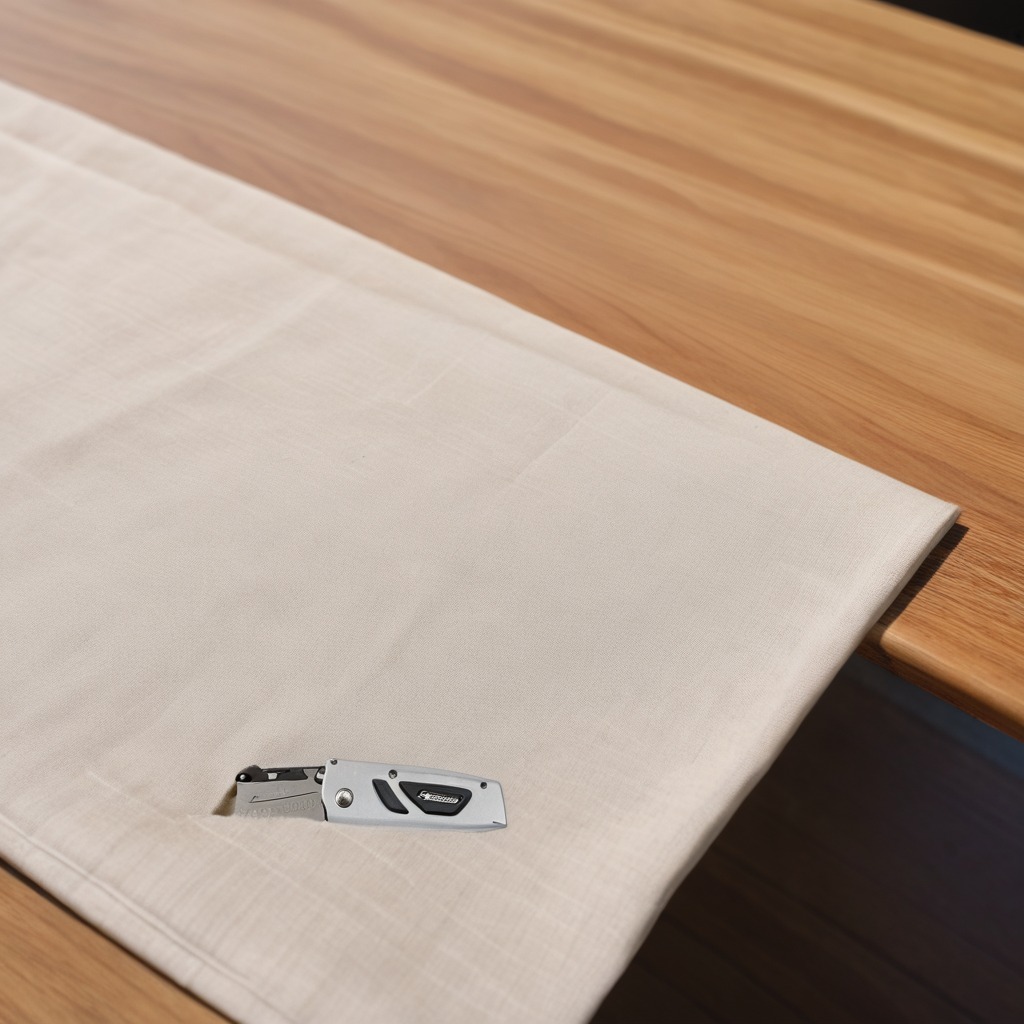
A utility knife is lying on a wooden table.